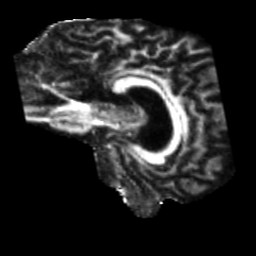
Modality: FA
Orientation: sagittal
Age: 47
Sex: male
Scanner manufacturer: siemens
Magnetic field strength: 3 T
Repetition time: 5.25 s
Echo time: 0.08 s